Question: I would like to make the 'QCalendarWidget' grid visible. As far as I know the days part in a 'QCalendarWidget' is implemented as a 'QTableView' but I don't know how to modify the grid bar thickness of a 'QTableView' either. I would like it to look something like this:

Can anyone help?
Thank you!
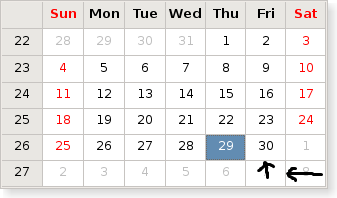
Answer: From the first lines of the <URL>:
'''
QCalendarWidget *calendar;
calendar->setGridVisible(true);
'''
I'm so stupid....